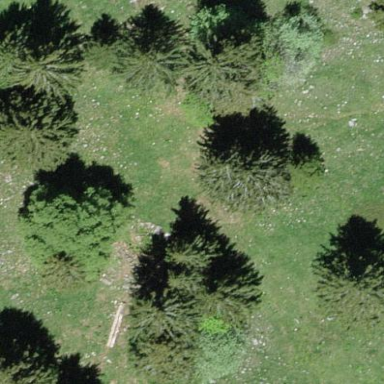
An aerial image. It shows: Forest with evergreen needle-leaved trees.